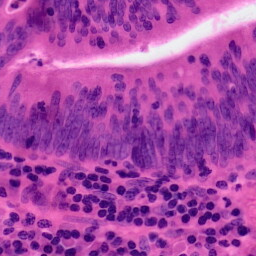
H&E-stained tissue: Colon